Aerial crown-view tile of a tropical tree (Barro Colorado Island, Panama), acquired 20240918:
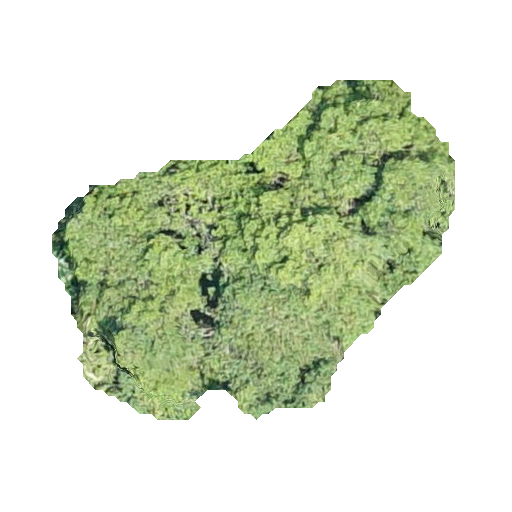
Species: Dendropanax arboreus
GBIF accepted scientific name: Dendropanax arboreus
Crown area: 138.855 m²